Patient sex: M
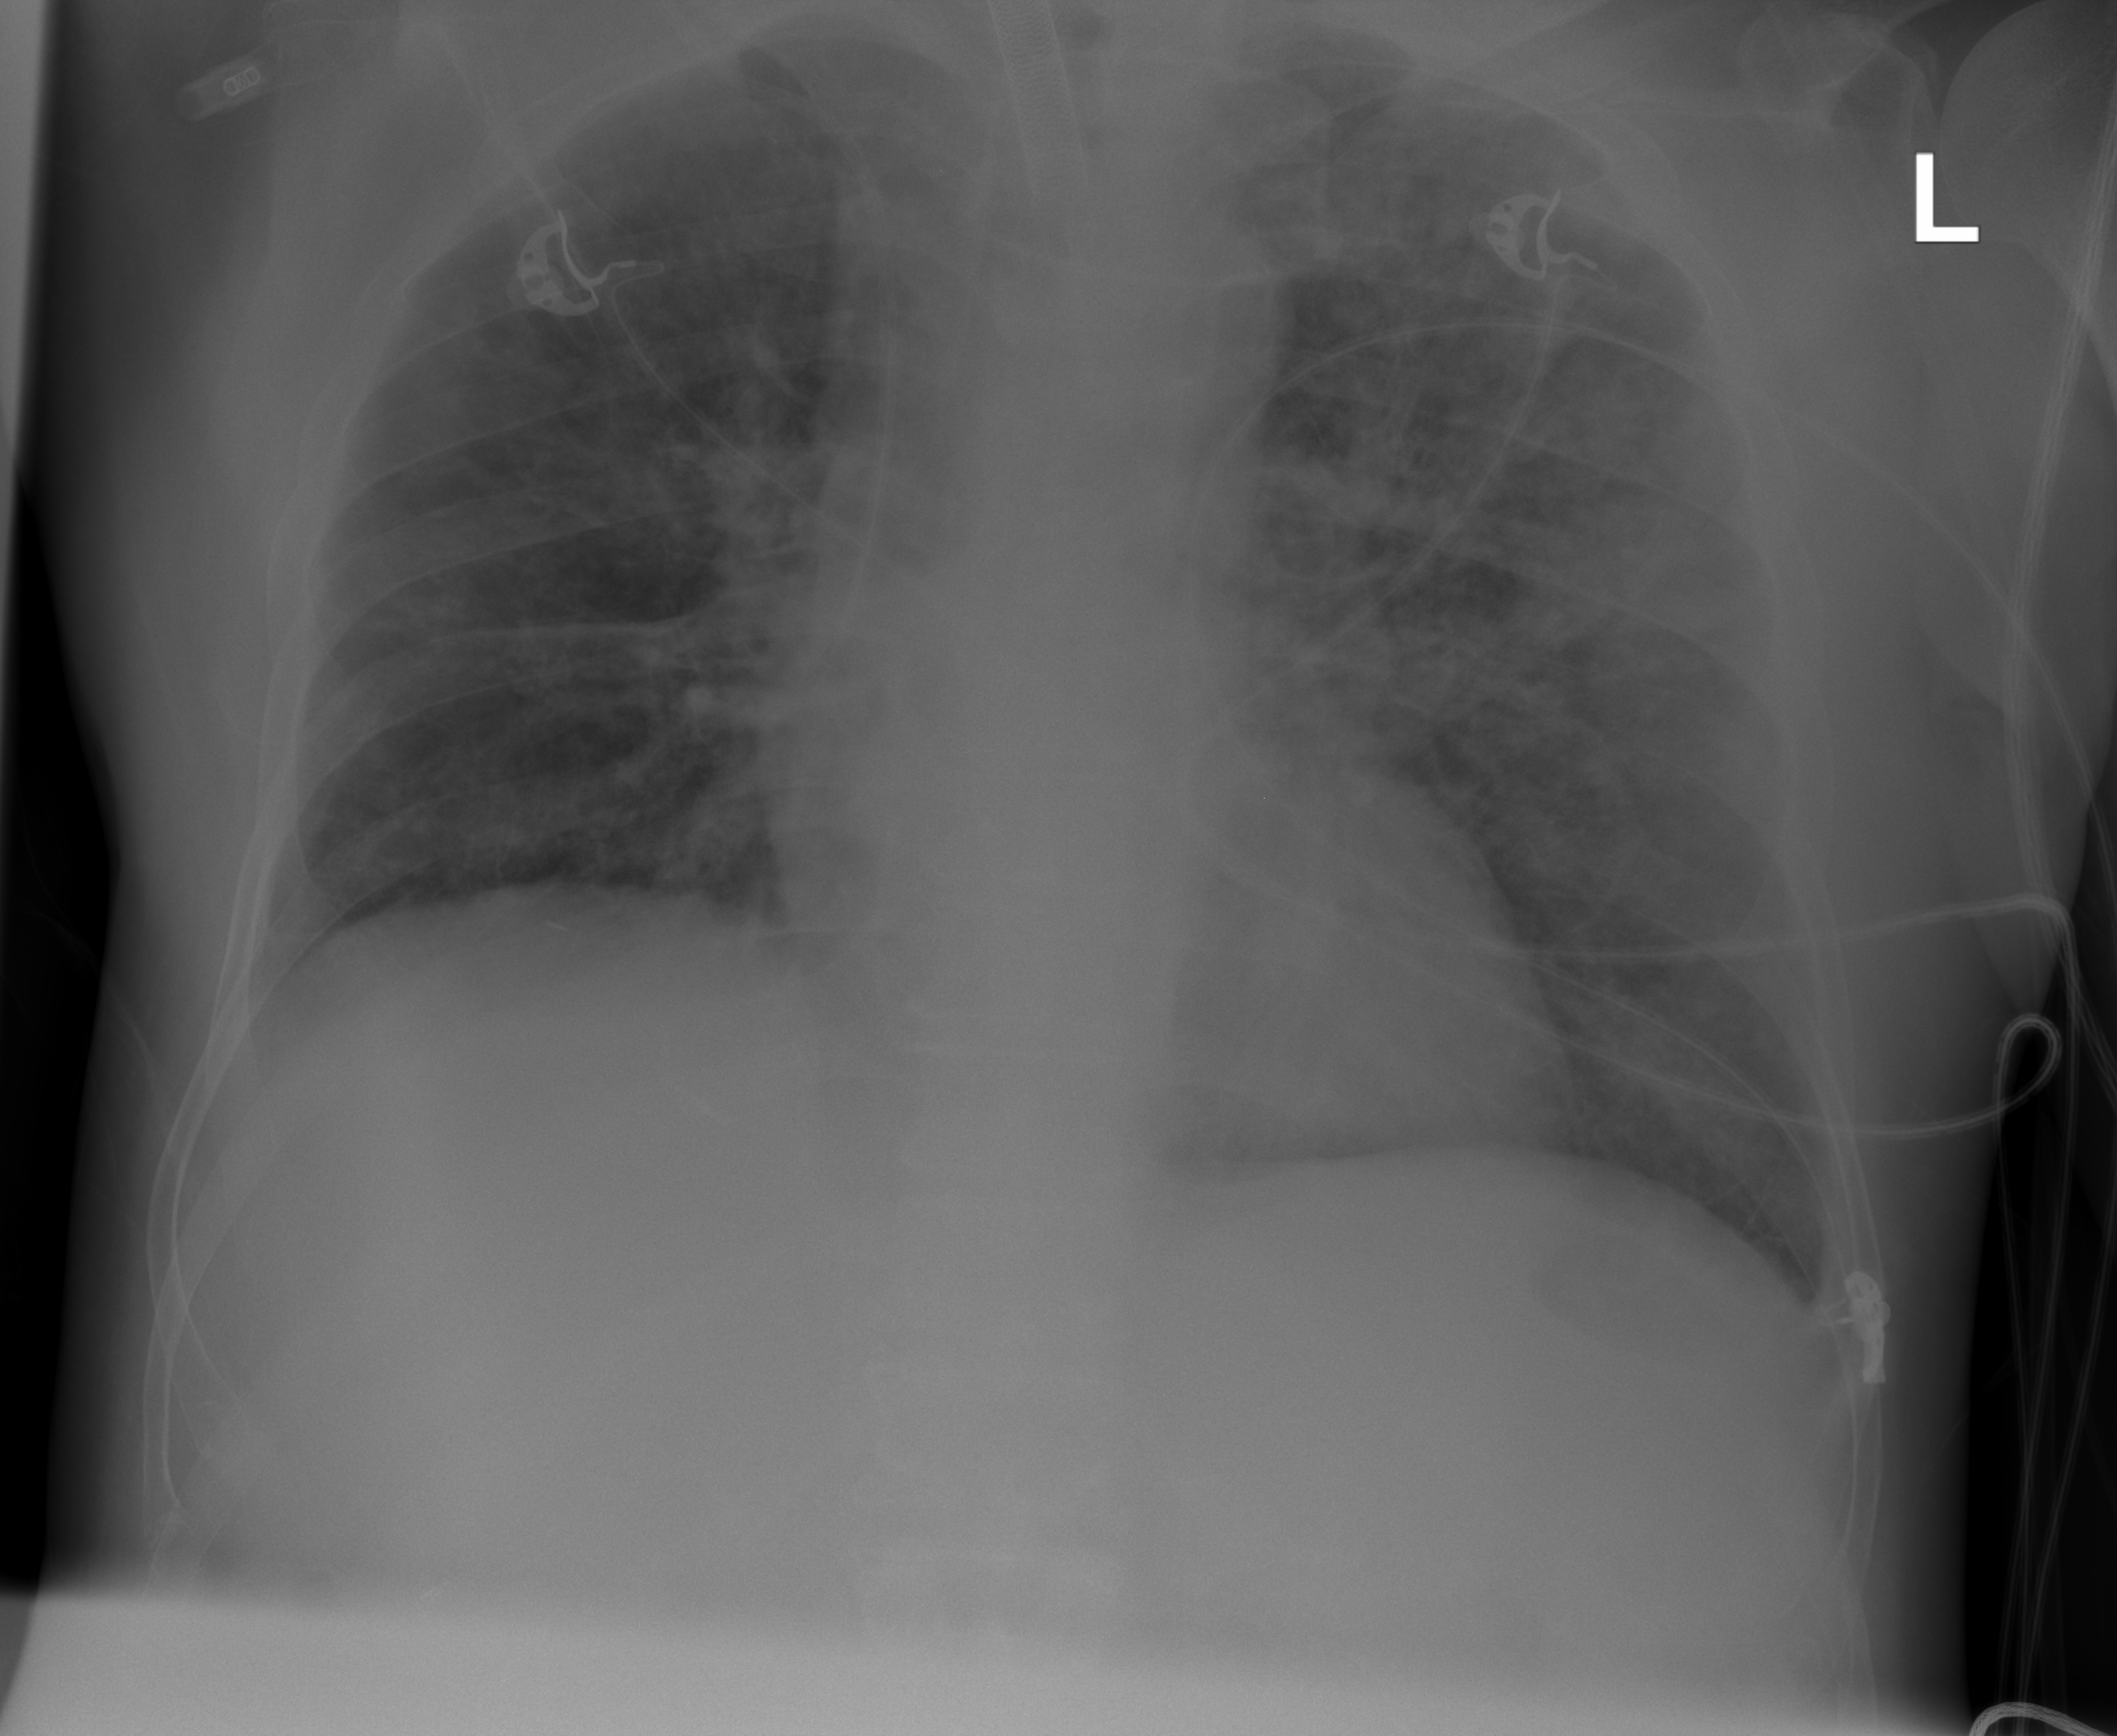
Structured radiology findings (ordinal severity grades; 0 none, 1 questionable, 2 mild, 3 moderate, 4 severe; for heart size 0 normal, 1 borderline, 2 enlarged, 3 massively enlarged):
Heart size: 1
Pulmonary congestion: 2
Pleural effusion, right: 0
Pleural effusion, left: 0
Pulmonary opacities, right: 2
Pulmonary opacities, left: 3
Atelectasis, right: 0
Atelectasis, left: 0